Question: Sometimes when i move mouse (rotate camera around character), my character do rotation.
But i do not have any character rotation by mouse.
This is my rotation code, that depend only on keyboard input (I took this code from standard unity sample):
'''
private void ConvertMoveInput()
{
Vector3 localMove = transform.InverseTransformDirection(_moveInput);
_turnAmount = Mathf.Atan2(localMove.x, localMove.z);
_forwardAmount = localMove.z;
}
'''
I figure out that sometimes when i move mouse Mathf.Atan2 return the number PI, even if two arguments are still equals to zero. How does this happens?

My demo project <URL>.
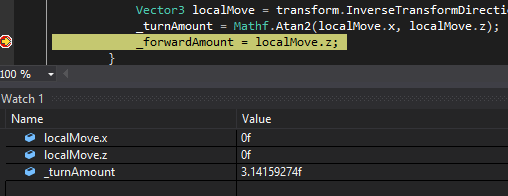
Answer: Remember, 'atan2(x, z)' returns the angle between the z-axis and the vector :

But with 'atan2(0, 0)', you're trying to find the angle between a point and either the z- or x-axis, which is meaningless:

Even though 'atan2(0, 0)' is meaningless, most programming language math libraries have 'atan2(x, y)' to return a value instead of an error code if 'x' and 'y' are valid numbers, and in the special case of 'atan2(0, 0)', that return value is pi. <URL> and I think a lot of languages, including Unity's implementation of C#, followed suit.
This means that you need to check for the special case where 'x' and 'z' are both 0. Something like:
'''
if ((localMove.x != 0) && (localMove.z != 0)) {
_turnAmount = Mathf.Atan2(localMove.x, localMove.z);
}
else {
_turnAmount = 0;
}
'''